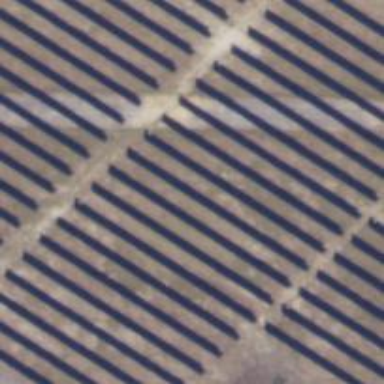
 consisting of solar photovoltaic panels."